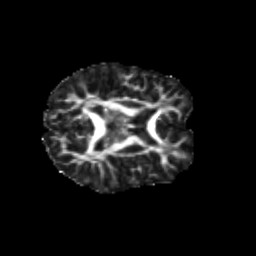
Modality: FA
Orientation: axial
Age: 10
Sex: female
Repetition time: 9.5 s
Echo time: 0.089 s